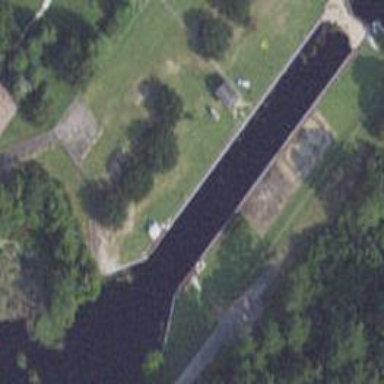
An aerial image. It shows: Lock gate on waterway.